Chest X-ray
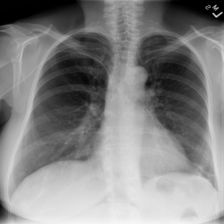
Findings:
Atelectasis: negative
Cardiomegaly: negative
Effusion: negative
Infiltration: positive
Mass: negative
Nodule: negative
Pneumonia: negative
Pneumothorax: negative
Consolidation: negative
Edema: negative
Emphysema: negative
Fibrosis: negative
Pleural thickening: negative
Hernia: negative